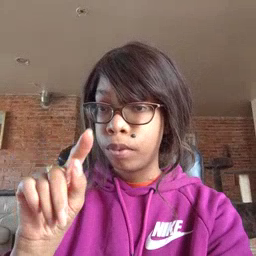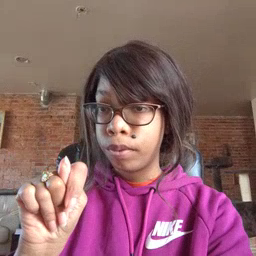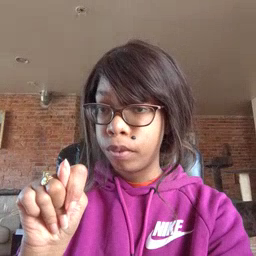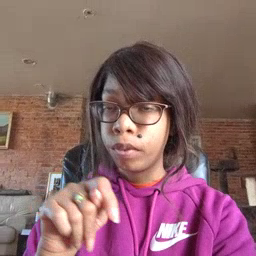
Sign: jacket